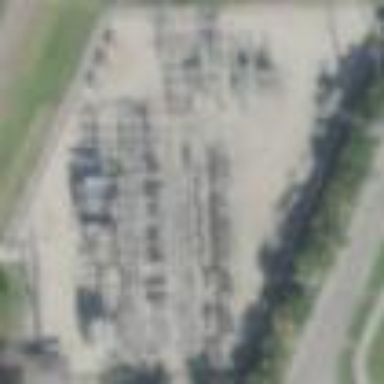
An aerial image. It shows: Outdoor distribution substation.